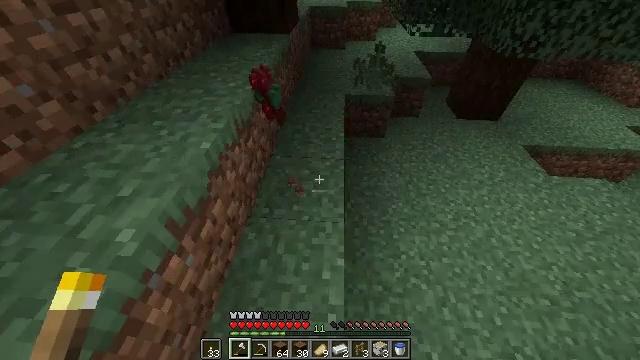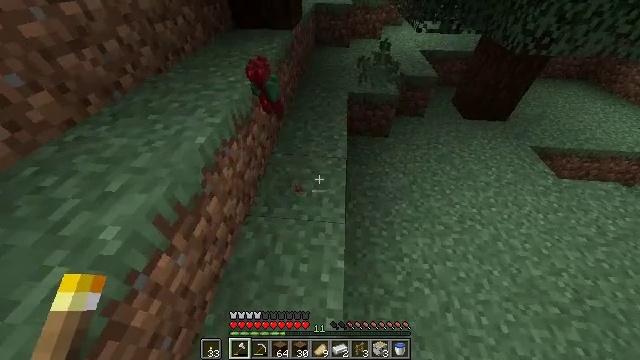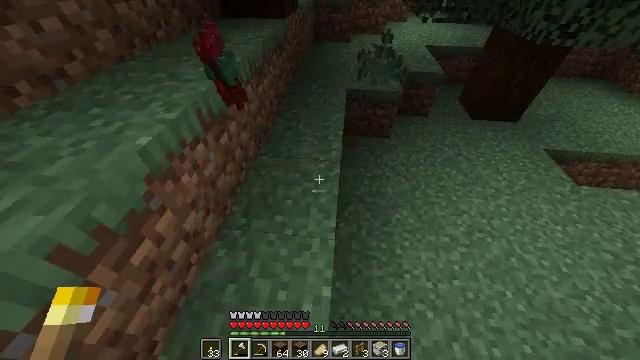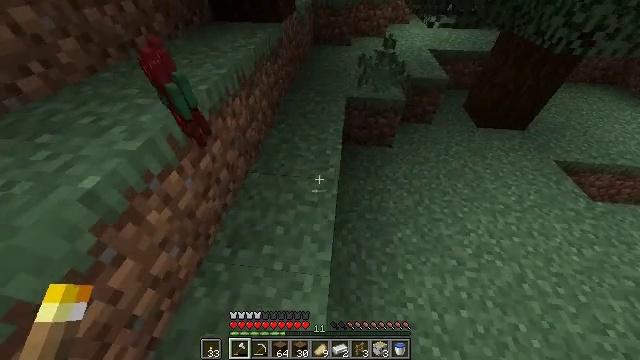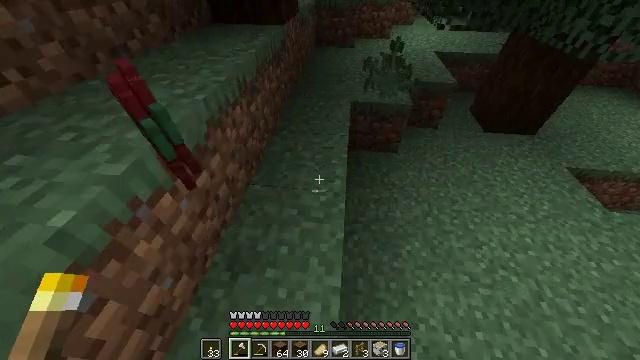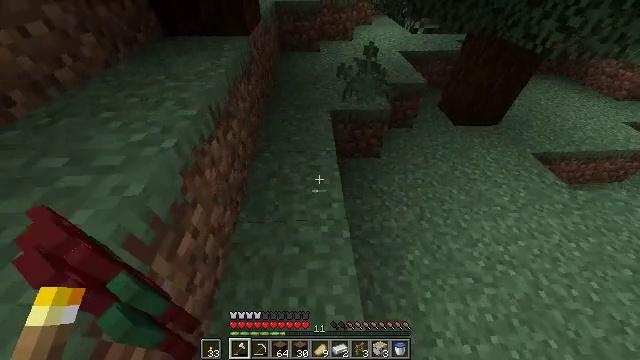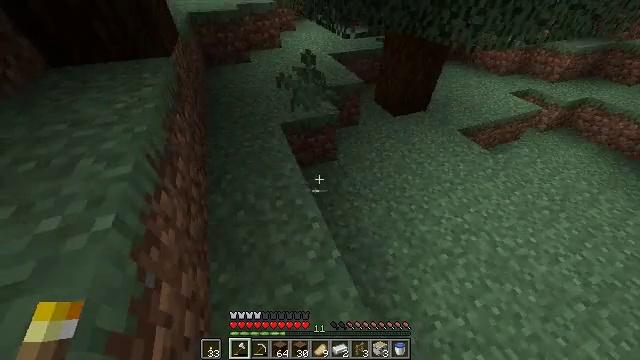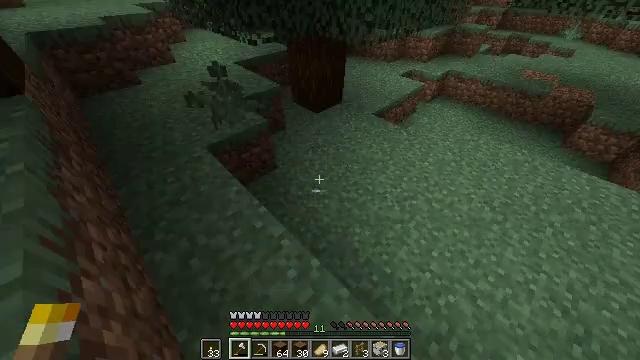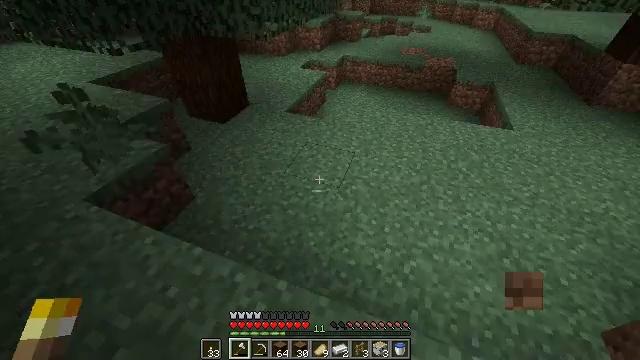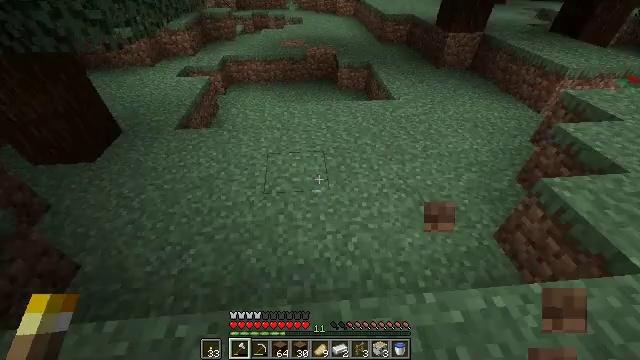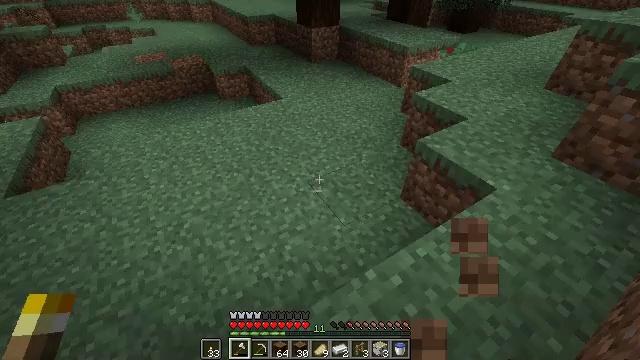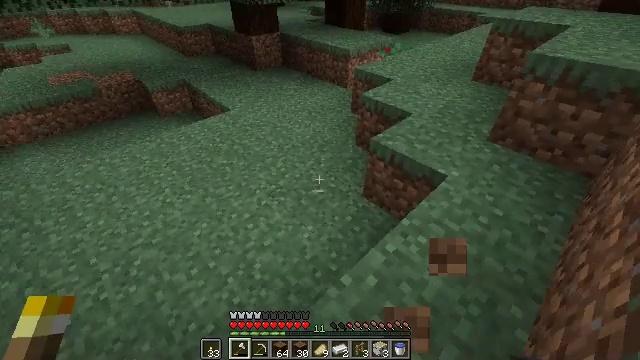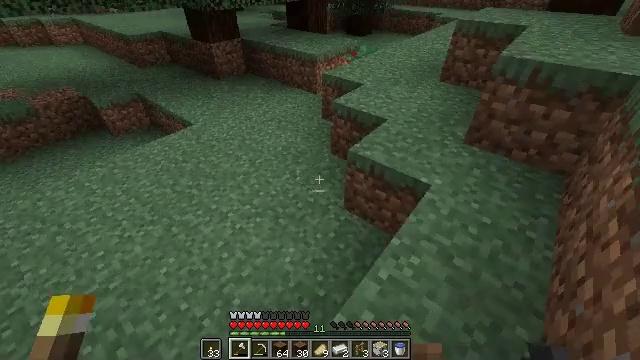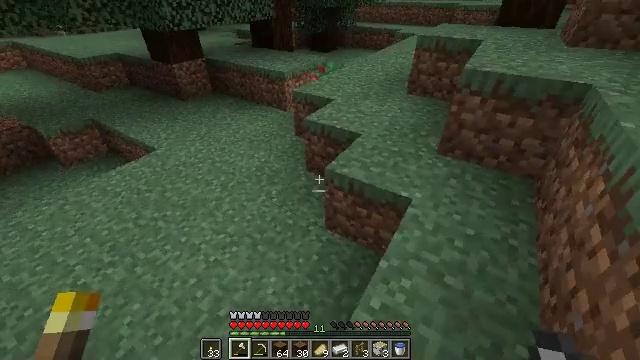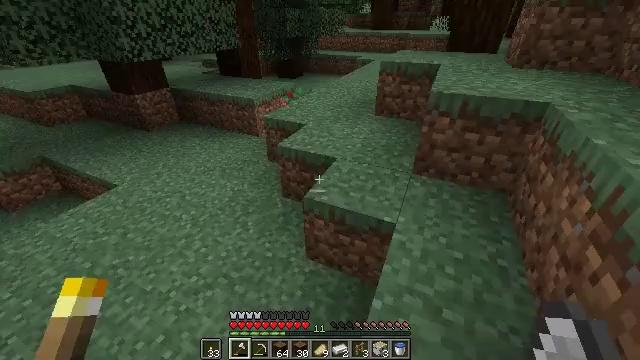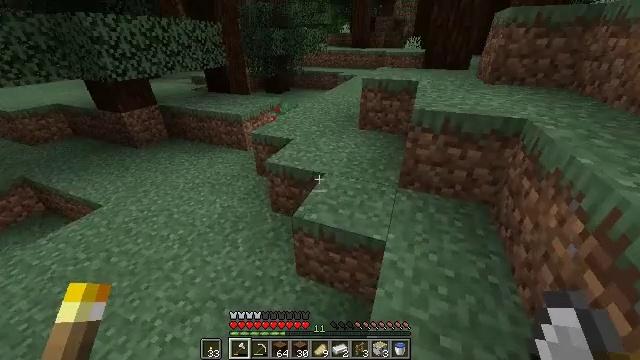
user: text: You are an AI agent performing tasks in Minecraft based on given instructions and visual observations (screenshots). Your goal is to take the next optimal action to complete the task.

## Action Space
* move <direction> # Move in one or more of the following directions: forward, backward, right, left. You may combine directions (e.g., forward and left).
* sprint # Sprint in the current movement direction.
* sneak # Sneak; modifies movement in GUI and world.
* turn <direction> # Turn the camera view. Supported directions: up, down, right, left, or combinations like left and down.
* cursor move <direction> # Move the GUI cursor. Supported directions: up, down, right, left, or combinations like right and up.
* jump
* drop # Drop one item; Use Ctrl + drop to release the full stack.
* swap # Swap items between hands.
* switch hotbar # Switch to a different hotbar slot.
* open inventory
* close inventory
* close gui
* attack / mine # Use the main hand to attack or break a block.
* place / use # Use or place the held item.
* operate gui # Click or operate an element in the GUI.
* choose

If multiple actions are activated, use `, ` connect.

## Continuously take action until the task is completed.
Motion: motion action
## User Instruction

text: Gather materials from the sweet berry bush.
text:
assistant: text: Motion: move forward, sprint, turn left
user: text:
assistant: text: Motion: move forward, sprint
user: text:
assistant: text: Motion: move forward and move left, sprint
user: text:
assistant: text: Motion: move forward and move left, sprint
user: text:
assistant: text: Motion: move forward and move left, sprint, turn right
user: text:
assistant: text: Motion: move forward and move left, sprint, turn right
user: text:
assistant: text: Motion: sprint, turn right
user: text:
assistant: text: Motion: turn right and up
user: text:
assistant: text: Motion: turn right
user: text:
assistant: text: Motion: move forward, turn right
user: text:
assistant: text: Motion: move forward, turn right and up
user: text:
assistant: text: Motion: move forward, sprint, turn right
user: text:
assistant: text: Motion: move forward, sprint, turn right and up
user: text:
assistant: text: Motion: move forward, sprint, turn right and up
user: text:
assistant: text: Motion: move forward and move right, sprint, turn right and up
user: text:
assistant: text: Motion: move forward and move right, sprint
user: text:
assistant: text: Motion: move forward and move right, sprint, turn up
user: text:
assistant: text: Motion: move forward and move right, sprint, turn left and up
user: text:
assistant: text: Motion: move forward, sprint, turn left and up
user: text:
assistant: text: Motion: move forward, sprint, turn left and up
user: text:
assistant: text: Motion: move forward, sprint, turn left and up
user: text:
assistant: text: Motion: move forward, sprint, turn left and up
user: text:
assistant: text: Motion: move forward, sprint
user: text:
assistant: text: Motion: move forward, sprint
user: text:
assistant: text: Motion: move forward, sprint
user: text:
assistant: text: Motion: move forward, sprint, turn right and down
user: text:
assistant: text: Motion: move forward, sprint, turn down
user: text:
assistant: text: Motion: move forward, sprint, turn down
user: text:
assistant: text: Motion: move forward, sprint, turn down
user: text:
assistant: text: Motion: move forward, sprint, turn right and down